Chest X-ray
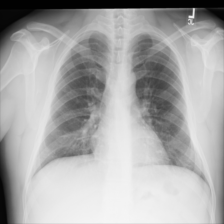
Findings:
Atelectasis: negative
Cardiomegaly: negative
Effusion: negative
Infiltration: negative
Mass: negative
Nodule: negative
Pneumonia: negative
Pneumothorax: negative
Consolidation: negative
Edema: negative
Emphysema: negative
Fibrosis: negative
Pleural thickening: negative
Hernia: negative